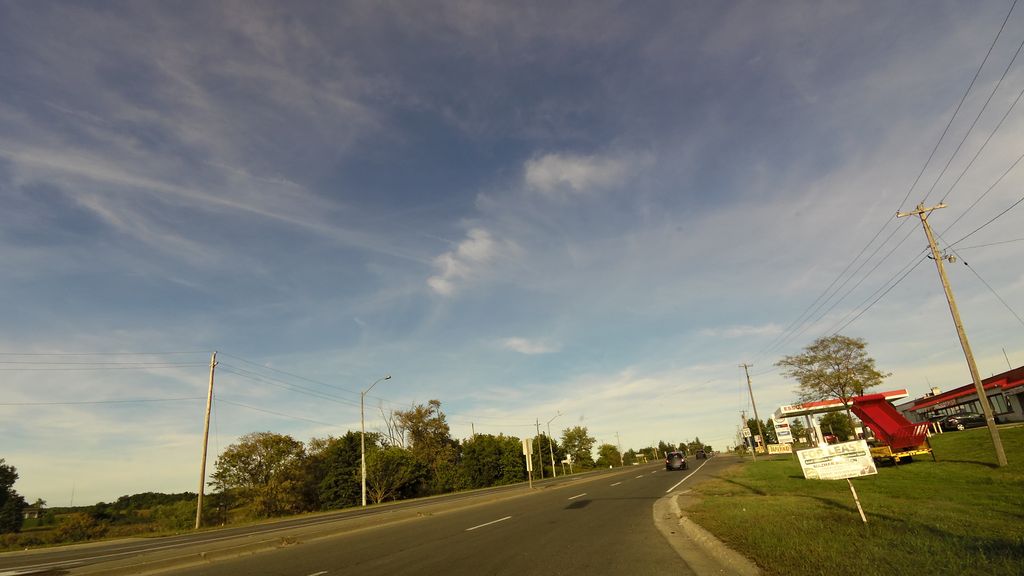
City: hamilton